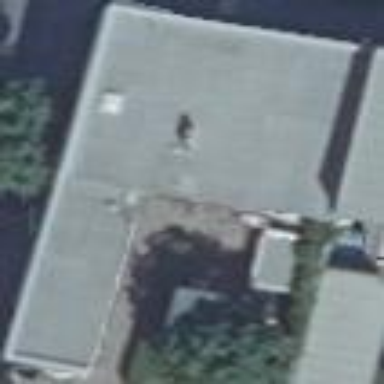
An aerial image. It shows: White apartment building with flat roof made of gray tar paper.